Question: I'm trying to create a round label with border, containing an image inside. So far I tried setting a stylesheet, overlapping the round image QLabel on a bigger round QLabel with the colored background and changing it's size policy but can't get a non-mediocre result:
With parent background label (marked as FIX 2):
<URL>
With stylesheet set (marked as FIX 1):
<URL>
this is the MRE. in this case I use a blue background in the same dir:
"steel_blue.png"

'''
from pathlib import Path
import sys
from PyQt5 import QtCore, QtWidgets as qtw
from PyQt5 import QtGui
from PyQt5.QtGui import QFont, QImage, QPainter, QPainterPath, QPixmap
import os
import urllib.request
RUNTIME_DIR = Path(os.path.split(sys.argv[0])[0])
class QCustomQWidget(qtw.QWidget):
def __init__(self, parent=None, video=""):
super(QCustomQWidget, self).__init__(parent)
self.textQVBoxLayout = qtw.QVBoxLayout()
self.textUpQLabel = qtw.QLabel()
font = QFont()
font.setPointSize(12)
self.textUpQLabel.setFont(font)
color_path = str(Path.joinpath(RUNTIME_DIR, 'steel_blue.png'))
base_size = 40
border_width = 2
# FIX 2 : PARENT LABEL OFFSET BY border_width
self.textDownQLabelBorder = RoundLabelImage(
path=color_path, size=base_size + 2 * border_width
)
# Overlap filled border-label with image
self.textDownQLabel = RoundLabelImage(
parent=self.textDownQLabelBorder, urlpath=video.author_thumbnail, size=base_size
)
self.textDownQLabel.move(border_width, border_width)
#test:
# self.textDownQLabelBorder = RoundLabelImage(urlpath=video.author_thumbnail, size=base_size)
self.textQVBoxLayout.addWidget(self.textUpQLabel)
self.textQVBoxLayout.addWidget(self.textDownQLabelBorder)
self.allQHBoxLayout = qtw.QHBoxLayout()
self.iconQLabel = qtw.QLabel()
self.allQHBoxLayout.addWidget(self.iconQLabel, 0)
self.allQHBoxLayout.addLayout(self.textQVBoxLayout, 1)
self.setLayout(self.allQHBoxLayout)
self.textUpQLabel.setStyleSheet('''
color: rgb(70,130,180);
''')
def setTextUp(self, text):
self.textUpQLabel.setText(text)
def setIcon(self, imagePath):
img = QPixmap(imagePath)
img = img.scaledToWidth(200)
self.iconQLabel.setPixmap(img)
self.iconQLabel.setSizePolicy(
qtw.QSizePolicy(qtw.QSizePolicy.Maximum, qtw.QSizePolicy.MinimumExpanding)
)
# TODO cut off parent border
class RoundLabelImage(qtw.QLabel):
"""Based on:
https://stackoverflow.com/questions/50819033/qlabel-with-image-in-round-shape/50821539"""
def __init__(self, *args, path="", urlpath="", size=50, antialiasing=True, **kwargs):
super().__init__(*args, **kwargs)
self.Antialiasing = antialiasing
self.setMaximumSize(size, size)
self.setMinimumSize(size, size)
self.radius = size / 2
if path != "":
p = QPixmap(path).scaled(
size, size, QtCore.Qt.KeepAspectRatio, QtCore.Qt.SmoothTransformation
)
elif urlpath != "":
data = urllib.request.urlopen(urlpath).read()
pixmap_author = QPixmap()
pixmap_author.loadFromData(data)
p = pixmap_author.scaled(
size, size, QtCore.Qt.KeepAspectRatio, QtCore.Qt.SmoothTransformation
)
##### POSSIBLE FIX FOR CHILD
if self.parent is not None:
self.target = QPixmap(self.size())
self.target.fill(QtCore.Qt.transparent)
else:
self.target = QPixmap(self.size())
self.target.fill(QtCore.Qt.transparent)
painter = QPainter(self.target)
if self.Antialiasing:
painter.setRenderHint(QPainter.Antialiasing, True)
painter.setRenderHint(QPainter.HighQualityAntialiasing, True)
painter.setRenderHint(QPainter.SmoothPixmapTransform, True)
painter_path = QPainterPath()
if self.parent is not None:
painter_path.addRoundedRect(0, 0, self.width(), self.height(), self.radius, self.radius)
else:
painter_path.addRoundedRect(0, 0, self.width(), self.height(), self.radius, self.radius)
# FIX 1 : STYLESHEET
# self.setStyleSheet(
# f"""
# border: 2px solid blue;
# border-radius: {size/2}px;
# min-height: {size/2}px;
# min-width: {size/2}px;
# """
# )
painter.setClipPath(painter_path)
painter.drawPixmap(0, 0, p)
self.setPixmap(self.target)
class Video():
"""Store video information for ease of use
"""
def __init__(self, id, title="", time="", author="", thumbnail="", author_thumbnail=""):
self.id = str(id)
self.url = "https://www.youtube.com/watch?v=" + self.id
self.title = str(title)
self.time = str(time)
self.author = str(author)
self.thumbnail = str(thumbnail)
self.author_thumbnail = str(author_thumbnail)
class MainWindow(qtw.QWidget):
def __init__(self):
super().__init__()
self.setLayout(qtw.QVBoxLayout())
self.checkbox_dict = dict()
self.button_dict = dict()
listWidget = qtw.QListWidget()
self.layout().addWidget(listWidget)
data = {
'id':
'MpufpgwiW-0',
'url':
'https://www.youtube.com/watch?v=MpufpgwiW-0',
'title':
'Lycoriscoris - Seimei (Sheng Ming )',
'time':
'2 hours ago',
'author':
'Anjunadeep',
'thumbnail':
'https://i.ytimg.com/vi/MpufpgwiW-0/hqdefault.jpg?sqp=-oaymwEbCNIBEHZIVfKriqkDDggBFQAAiEIYAXABwAEG&rs=AOn4CLDI8RjBj8u6GvY_bXeBqAOSCRNsqA',
'author_thumbnail':
'https://yt3.ggpht.com/ytc/AAUvwnie-87z6V-8oWCHVp4fn4CN17H5if1IqolvJaSL6g=s68-c-k-c0x00ffffff-no-rj',
}
my_videos = dict()
for key, val in data.items():
if key == "id":
video_id = val
my_videos[val] = Video(video_id)
else:
setattr(my_videos[video_id], key, val)
for video_id, video in my_videos.items():
myQCustomQWidget = QCustomQWidget(video=video)
myQCustomQWidget.setTextUp(video.title)
url = video.thumbnail
data = urllib.request.urlopen(url).read()
img_thumbnail = QImage()
img_thumbnail.loadFromData(data)
myQCustomQWidget.setIcon(img_thumbnail)
myQListWidgetItem = qtw.QListWidgetItem(listWidget)
myQListWidgetItem.setSizeHint(myQCustomQWidget.sizeHint())
listWidget.addItem(myQListWidgetItem)
listWidget.setItemWidget(myQListWidgetItem, myQCustomQWidget)
self.resize(800, 300)
self.show()
if __name__ == '__main__':
app = qtw.QApplication(sys.argv)
w = MainWindow()
sys.exit(app.exec())
'''
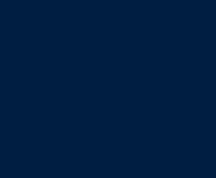
Answer: If you just want to draw a border around a rounded image, using a superimposed widget is certainly not the smartest choice.
What you should do instead is to directly create a QPixmap that the border.
Here is a revised and cleaned up version of your class:
'''
class RoundLabelImage(qtw.QLabel):
def __init__(self, path="", urlpath="", size=50, border_width=0, border_color=None, antialiasing=True):
super().__init__()
self.setFixedSize(size, size)
if path != "":
source = QPixmap(path)
elif urlpath != "":
# you really shouldn't rely on functions that are possibly blocking...
data = urllib.request.urlopen(urlpath).read()
source = QPixmap()
source.loadFromData(data)
pixmap_size = size - border_width * 2
p = source.scaled(
pixmap_size, pixmap_size, QtCore.Qt.KeepAspectRatio, QtCore.Qt.SmoothTransformation)
self.target = QPixmap(self.size())
self.target.fill(QtCore.Qt.transparent)
painter = QPainter(self.target)
if antialiasing:
painter.setRenderHint(QPainter.Antialiasing, True)
painter.setRenderHint(QPainter.HighQualityAntialiasing, True)
painter.setRenderHint(QPainter.SmoothPixmapTransform, True)
rect = QtCore.QRectF(self.rect())
if border_width:
painter.setPen(QtCore.Qt.NoPen)
painter.setBrush(QtGui.QColor(border_color))
painter.drawEllipse(rect)
rect.adjust(border_width, border_width, -border_width, -border_width)
painter_path = QPainterPath()
painter_path.addEllipse(rect)
painter.setClipPath(painter_path)
painter.drawPixmap(border_width, border_width, p)
self.setPixmap(self.target)
'''
You can simply create the instance with the correct arguments:
'''
self.textDownQLabel = RoundLabelImage(
urlpath=video.author_thumbnail, size=base_size, border_width=border_width,
border_color=QtGui.QColor(0, 30, 66)
)
'''
Note that I used the color of the 'steel_blue.png' image for the border: since it is just an image with one color and you're always using the same source, using a QPixmap for that is pointless.
Finally, as noted in a comment I put in the code, you really should rely on functions that are possibly blocking (and could even raise exceptions) in a UI element. Downloading content in a QWidget '__init__' will certainly block until loading is complete; this is just wrong to begin with, but if also you have lots of items (or have a slow connection) it makes it even worse.
Do some research on asynchronous downloading (Qt provides the QtNetwork module for these situations, there are hundreds of posts about it), create the items downloading their network content, and then update those contents when downloading is complete, through appropriate signal/slot connections.